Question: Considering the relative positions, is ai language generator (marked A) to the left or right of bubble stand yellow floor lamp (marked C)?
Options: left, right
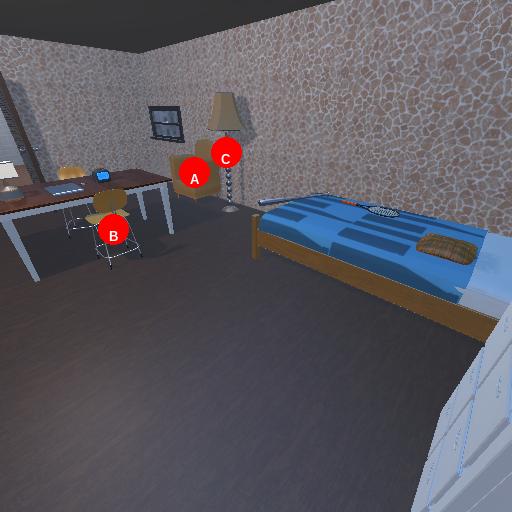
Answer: left